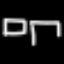
Label: square